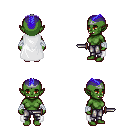
a pixel art fantasy rpg character, female body template, orc, green skin, white cape, metal pants, blue short mohawk hairstyle, silver tiara, white cloth bandages, dagger, four views (front, back, left, right), 2x2 character sprite sheet, small pixel art, hard edges, no anti-aliasing